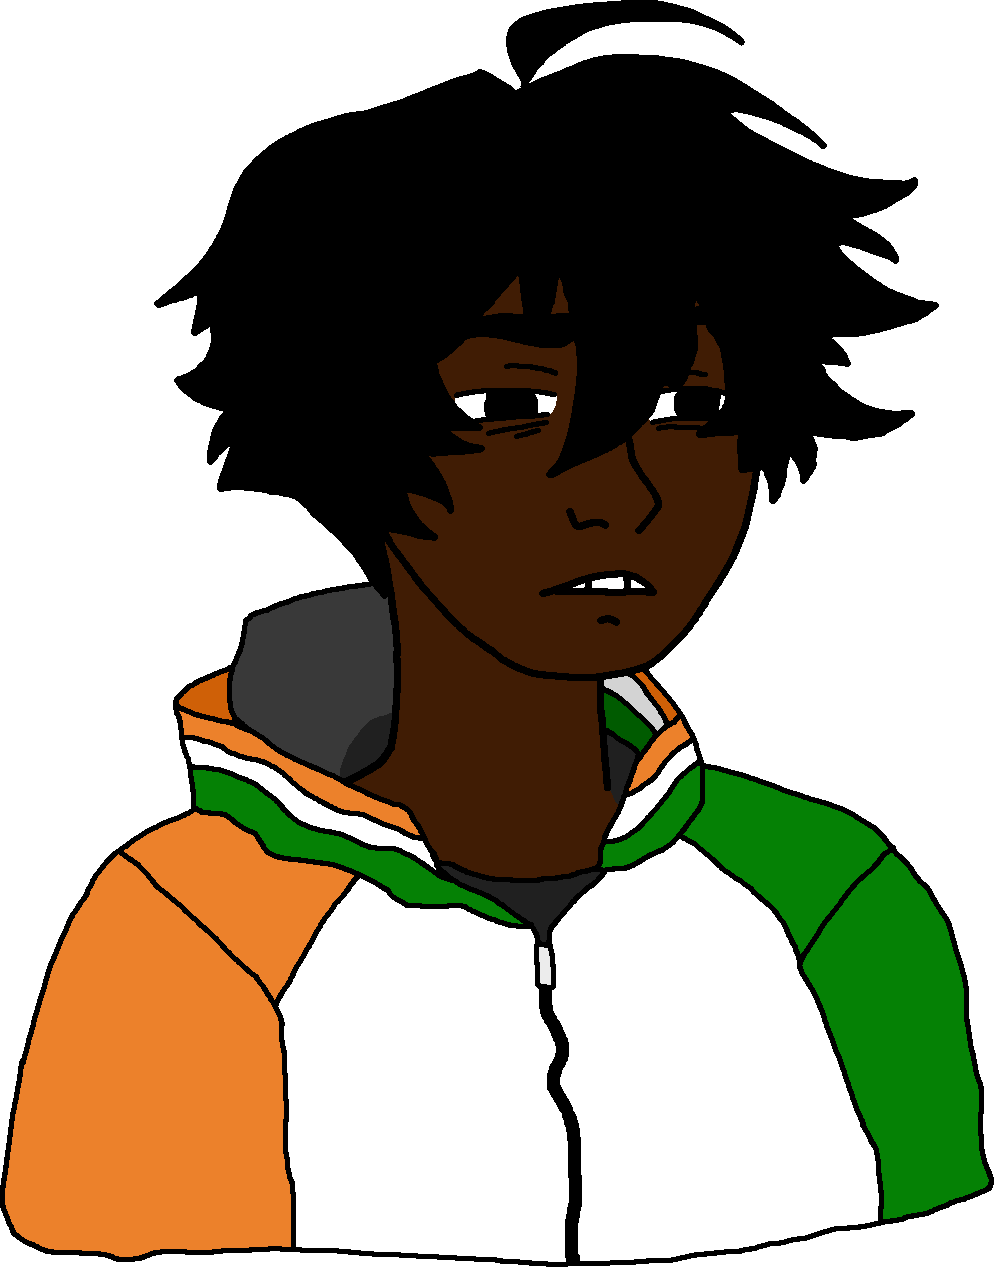
Label: 5_Twinkjak